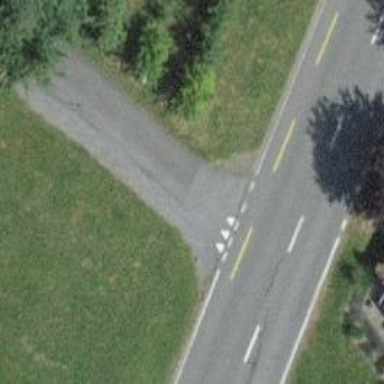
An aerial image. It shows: Road with "give way" sign.